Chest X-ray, PA view. Patient: 62 years old, sex F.
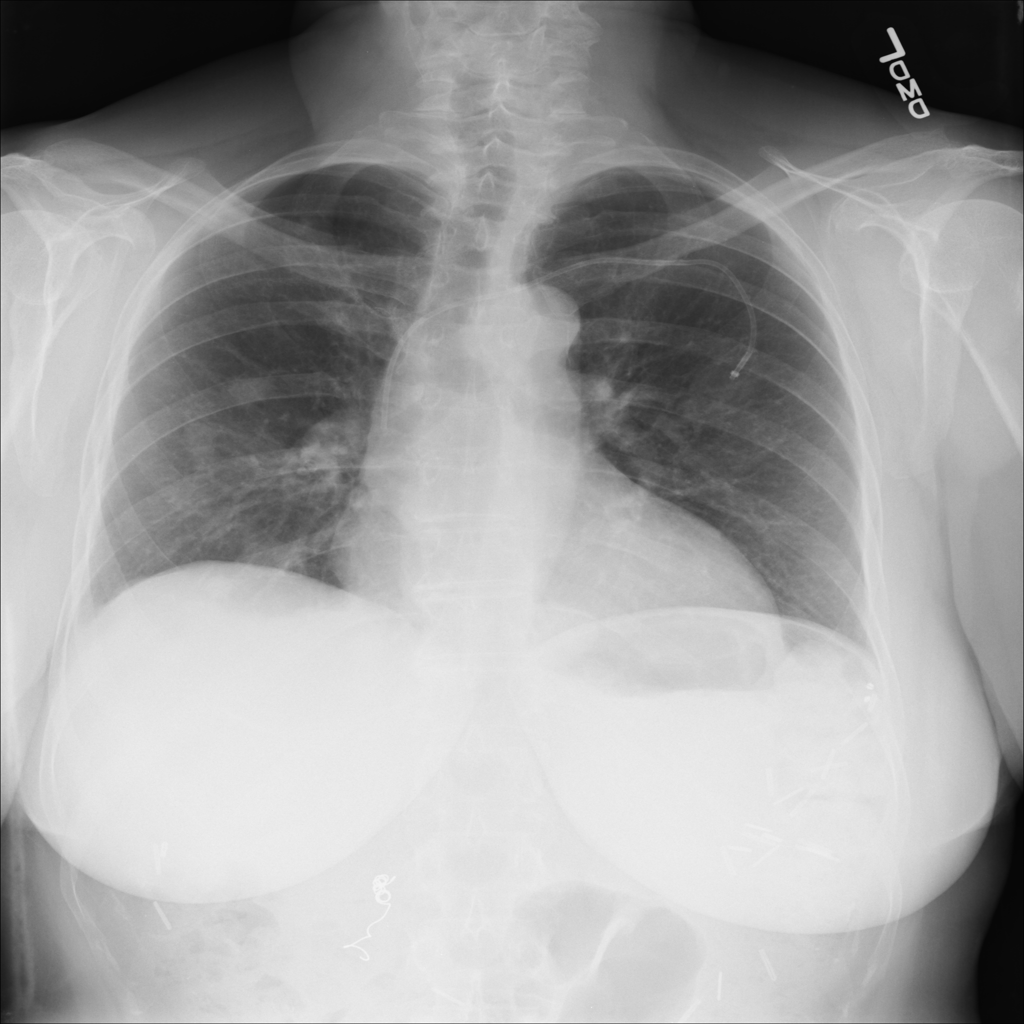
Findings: No Finding